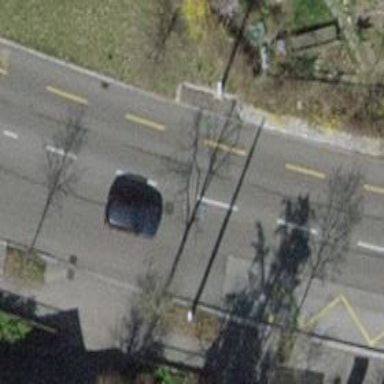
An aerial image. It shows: Traffic surveillance system is in place.